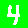
Digit: 4